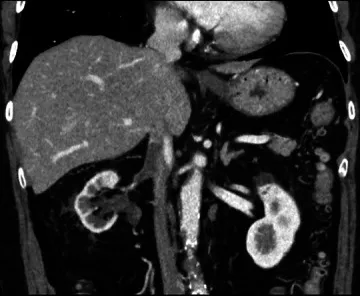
CT images of the right renal tumor after nivolumab plus ipilimumab (1 year after presentation). B; The maximum diameter of the thrombus is 8 mm and its length is 26 mm after the chemotherapy.
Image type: radiology (ct)